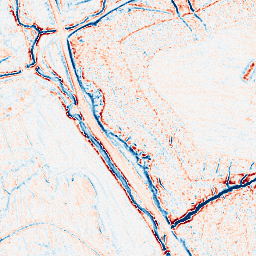
Category: edge_preserving
Decomposition family: anisotropic_diffusion
Decomposition parameters: iterations: 10
kappa: 50
gamma: 0.1
Upsampling method: bilinear
Upsampling parameters: scale: 4
Upsampling scale: 4